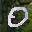
Label: 0